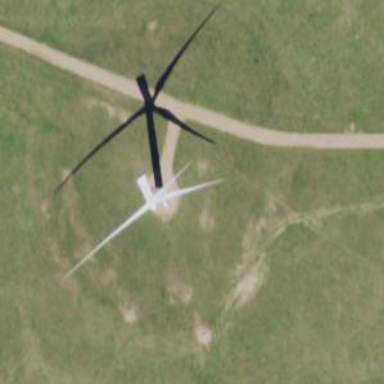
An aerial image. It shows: Wind turbine generator that utilizes wind as its source for generating electricity. It is of the horizontal axis type.